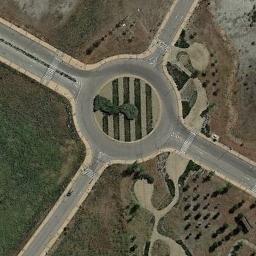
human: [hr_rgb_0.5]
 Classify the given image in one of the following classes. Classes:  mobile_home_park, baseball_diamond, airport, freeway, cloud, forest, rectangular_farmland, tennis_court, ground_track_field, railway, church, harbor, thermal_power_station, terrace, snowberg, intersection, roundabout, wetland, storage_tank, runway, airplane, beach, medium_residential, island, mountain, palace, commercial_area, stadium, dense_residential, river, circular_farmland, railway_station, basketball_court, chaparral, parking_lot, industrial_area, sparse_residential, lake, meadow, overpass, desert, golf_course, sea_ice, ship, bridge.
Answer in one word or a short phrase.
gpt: roundabout